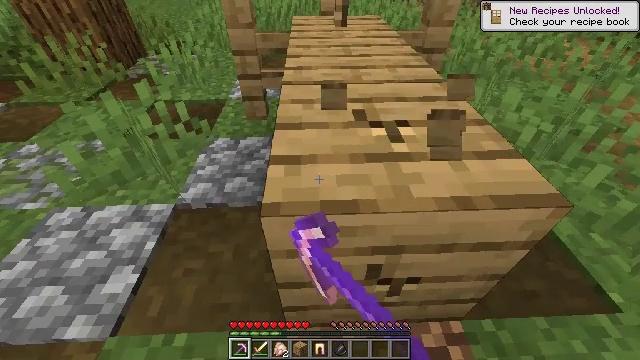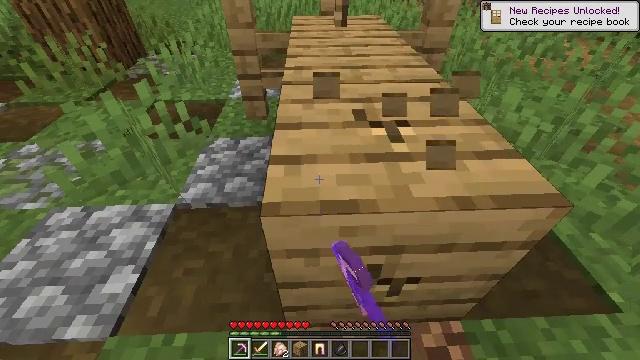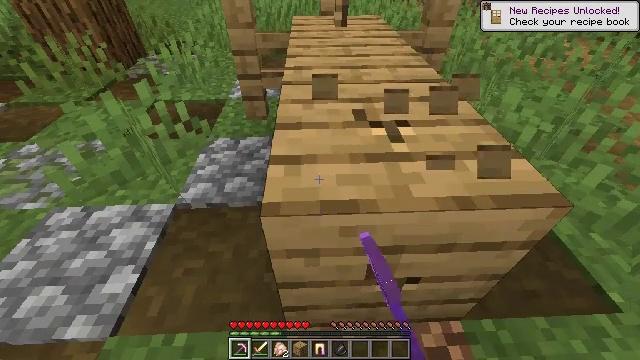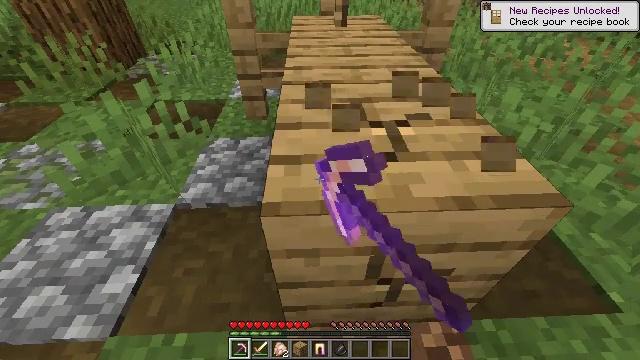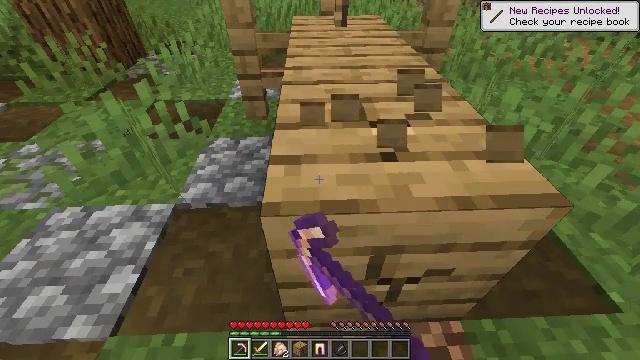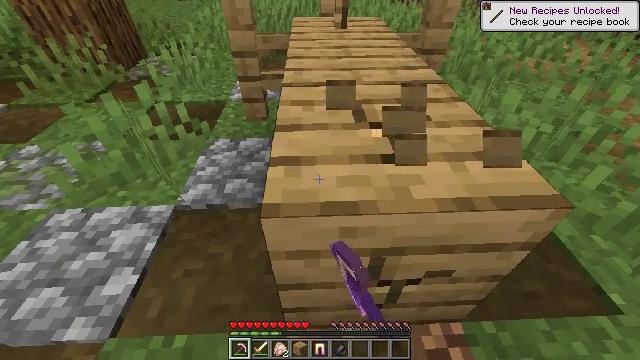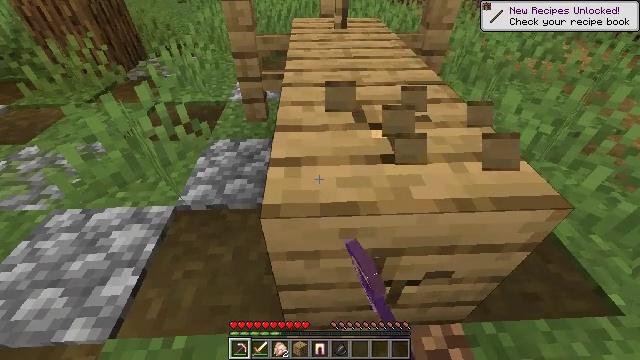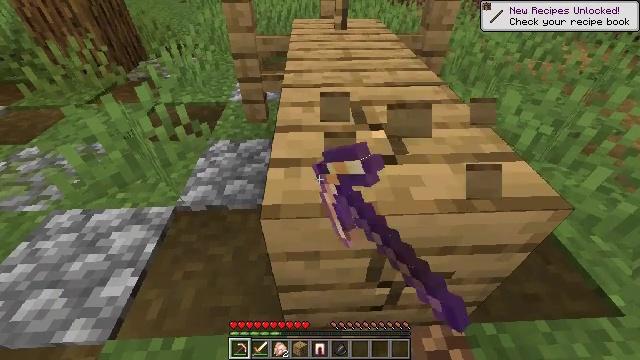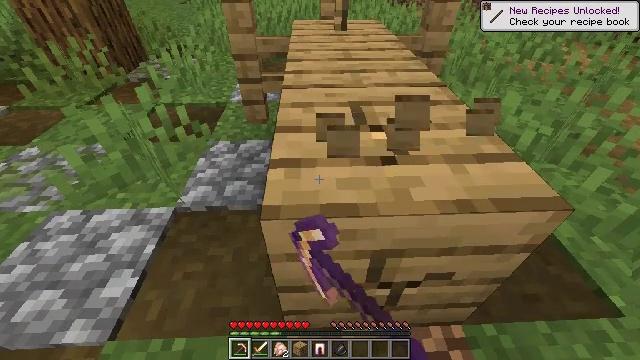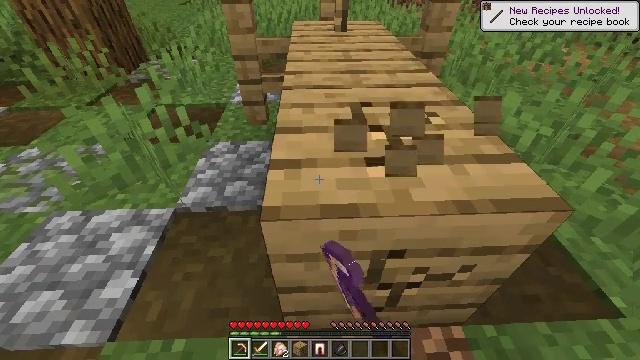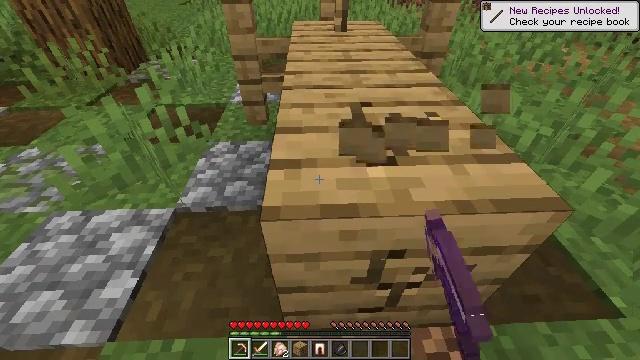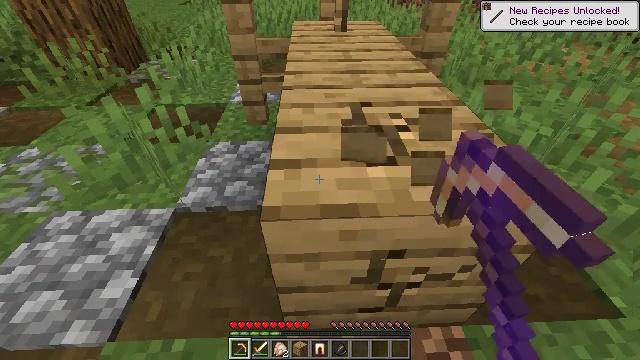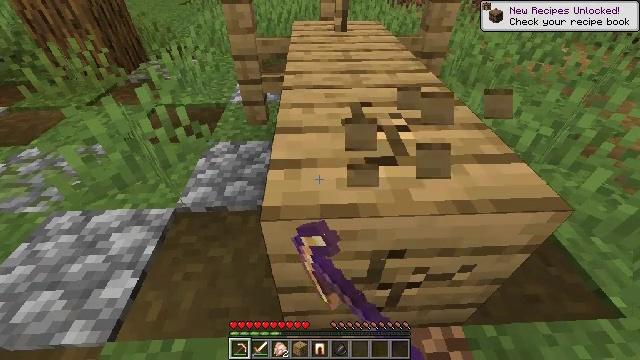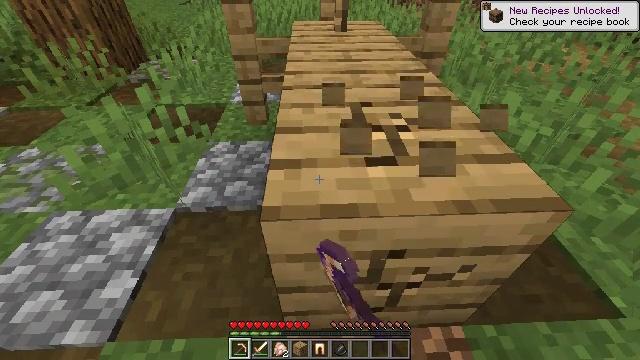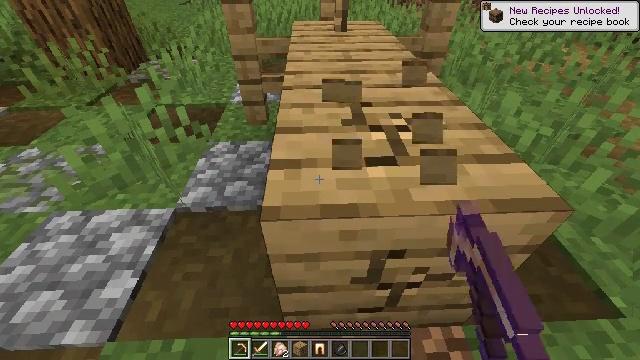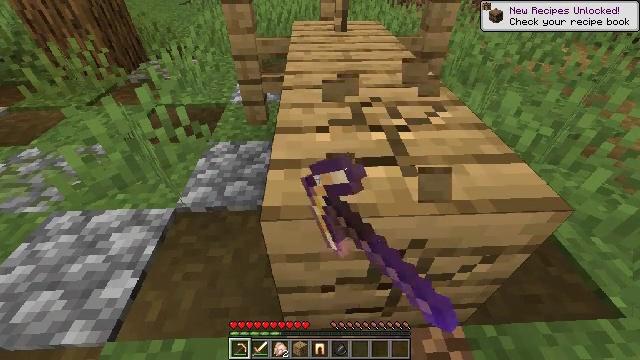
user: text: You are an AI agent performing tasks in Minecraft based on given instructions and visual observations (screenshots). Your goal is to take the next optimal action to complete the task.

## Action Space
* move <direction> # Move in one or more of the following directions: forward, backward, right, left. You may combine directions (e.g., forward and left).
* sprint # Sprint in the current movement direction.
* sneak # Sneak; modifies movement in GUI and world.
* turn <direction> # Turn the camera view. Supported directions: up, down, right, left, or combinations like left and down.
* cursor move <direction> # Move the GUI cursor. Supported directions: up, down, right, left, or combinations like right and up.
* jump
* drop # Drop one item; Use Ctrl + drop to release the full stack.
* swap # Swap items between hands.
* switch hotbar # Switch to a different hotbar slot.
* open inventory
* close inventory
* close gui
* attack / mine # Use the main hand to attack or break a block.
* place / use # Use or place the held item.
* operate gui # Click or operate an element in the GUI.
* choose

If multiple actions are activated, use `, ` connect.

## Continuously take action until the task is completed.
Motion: motion action
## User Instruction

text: Collect the oak planks from the structure.
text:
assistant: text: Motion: attack / mine
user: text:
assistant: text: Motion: attack / mine
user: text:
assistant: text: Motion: attack / mine
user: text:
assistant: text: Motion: attack / mine
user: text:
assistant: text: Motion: attack / mine
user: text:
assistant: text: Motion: attack / mine
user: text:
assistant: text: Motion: attack / mine
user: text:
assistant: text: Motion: attack / mine
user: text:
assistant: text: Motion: attack / mine
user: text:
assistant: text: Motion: attack / mine
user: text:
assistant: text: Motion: attack / mine
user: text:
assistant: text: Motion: attack / mine
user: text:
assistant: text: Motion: attack / mine
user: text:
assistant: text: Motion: attack / mine
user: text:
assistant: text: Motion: attack / mine
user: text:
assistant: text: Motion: attack / mine
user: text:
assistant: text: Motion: attack / mine
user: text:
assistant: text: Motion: attack / mine
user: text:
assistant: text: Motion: attack / mine
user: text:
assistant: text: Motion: attack / mine
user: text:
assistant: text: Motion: attack / mine
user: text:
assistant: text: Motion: attack / mine
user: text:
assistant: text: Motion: attack / mine
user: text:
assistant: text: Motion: attack / mine
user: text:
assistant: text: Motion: attack / mine
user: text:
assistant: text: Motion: attack / mine
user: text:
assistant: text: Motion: attack / mine
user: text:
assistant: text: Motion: attack / mine
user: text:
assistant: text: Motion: attack / mine
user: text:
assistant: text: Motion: attack / mine